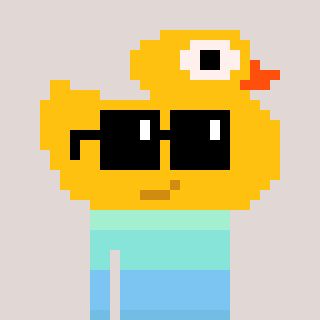
a pixel art character with square black sunglasses, a ducky-shaped head and a rust-colored body on a warm background